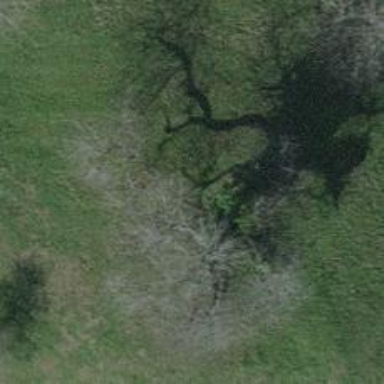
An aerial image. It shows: Single tag "natural: tree."